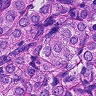
Metastatic tissue present: yes